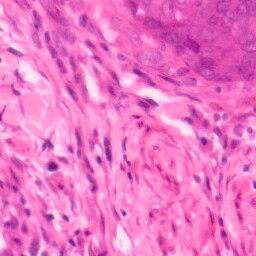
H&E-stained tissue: Colon